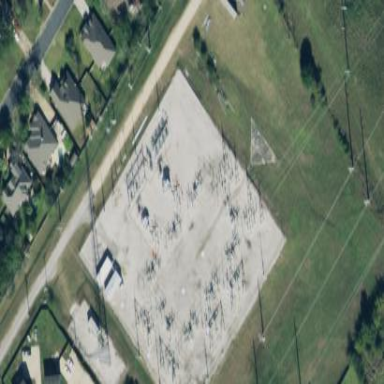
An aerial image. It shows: Power line with 3 cables. The line type is busbar.